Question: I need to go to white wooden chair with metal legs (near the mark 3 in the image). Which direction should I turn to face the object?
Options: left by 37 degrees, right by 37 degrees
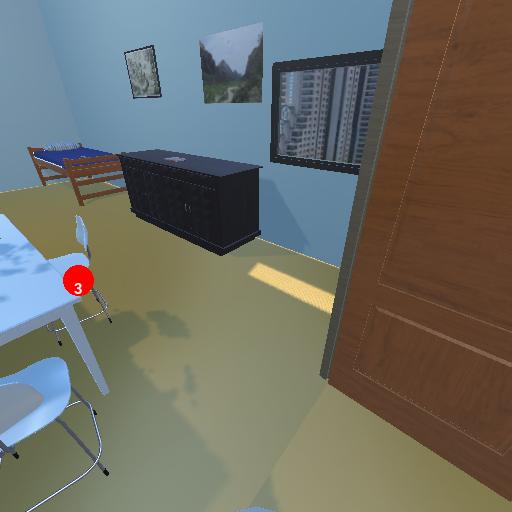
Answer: left by 37 degrees